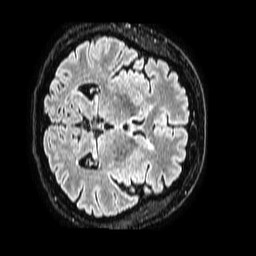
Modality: FLAIR
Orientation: axial
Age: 46
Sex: female
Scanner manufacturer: philips
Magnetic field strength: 1.5 T
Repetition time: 4.8 s
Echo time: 0.3 s